Question: I am trying to use the Dropdown as a Group Add-on in bootstrap:
'''
<div class="col-md-5">
<div class="form-group">
<div class="input-group">
<div class="input-group-addon">@Html.DropDownListFor(m => m.SelectedCountryCode, new SelectList(Model.ListOfCountries, "PhoneCode", "PhoneCode"), "Select")</div>
@Html.TextBoxFor(m => Model.Value, new { @class = "form-control" })
</div>
</div>
</div>
'''
This is the result I get:

Is there another way to do this so my styles of dropdown are same as the textbox?
I don't want the grey part around the dropdown.
Here is a JSFiddle:
<URL>
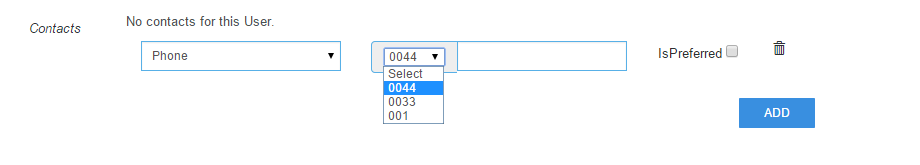
Answer: This is the best way to fix this. Style the with this:
'''
background: transparent;
border: 0;
'''
Then it'll look like this:

And when open: